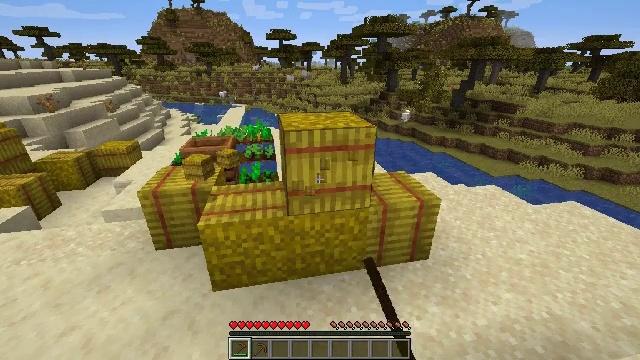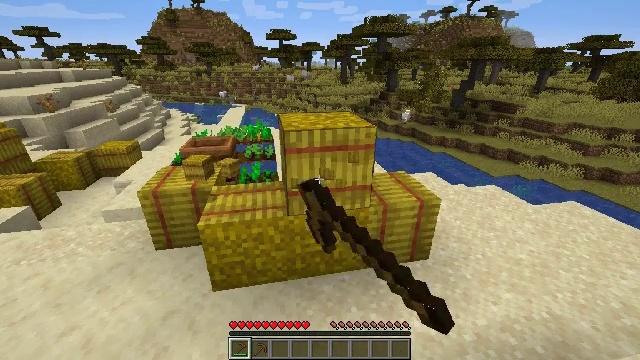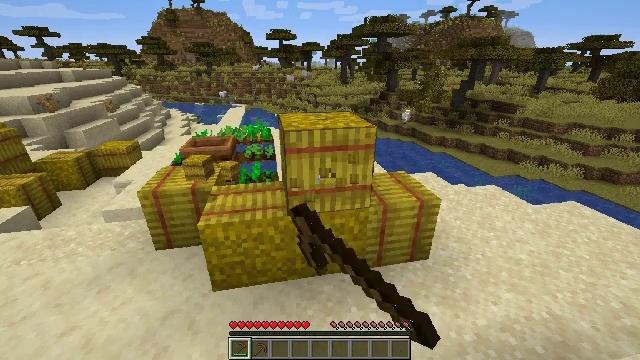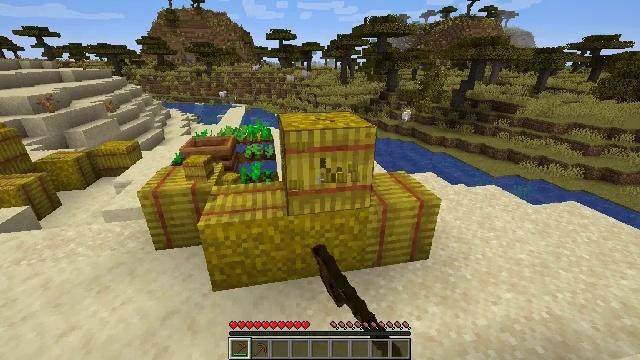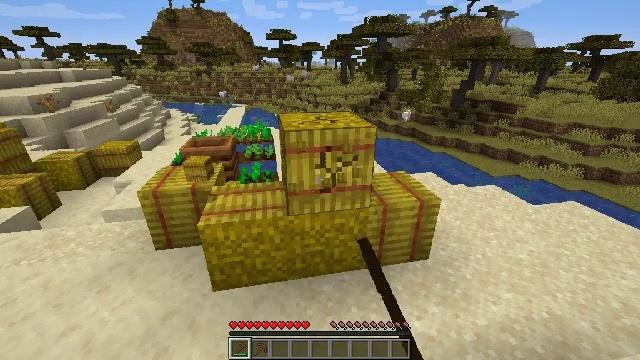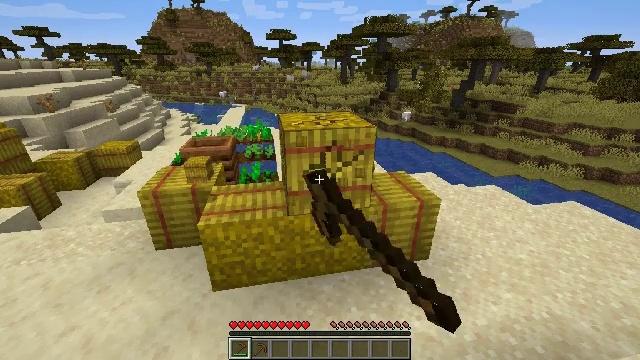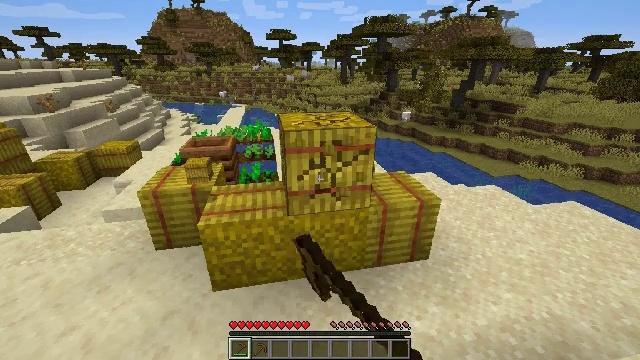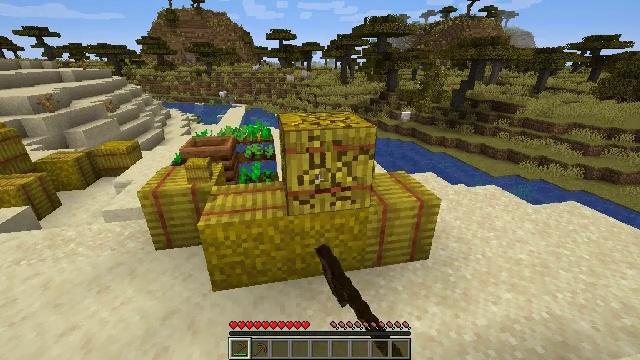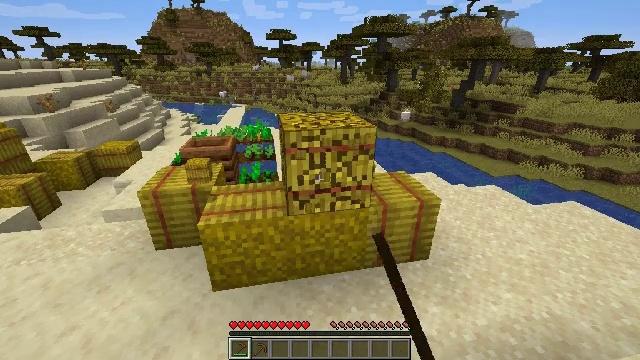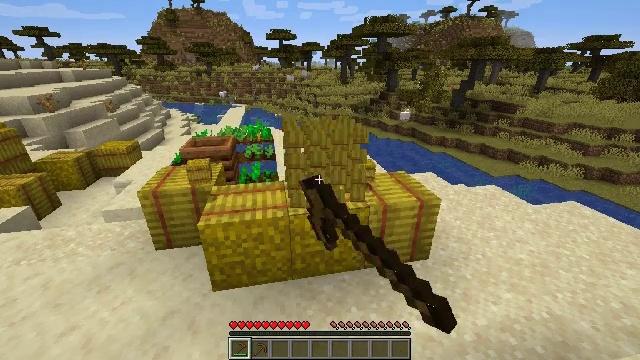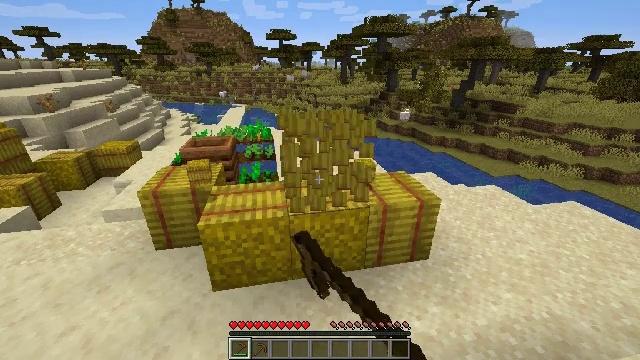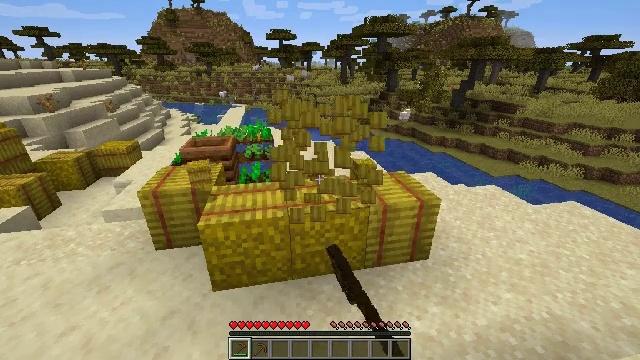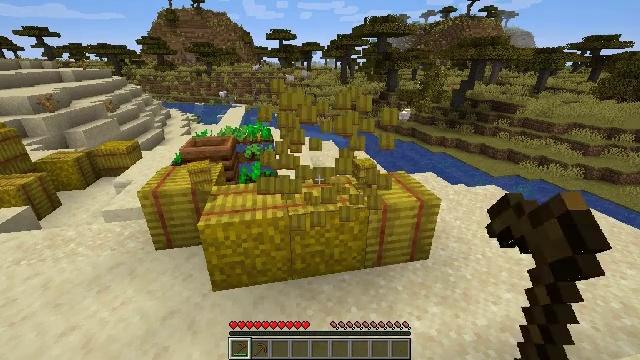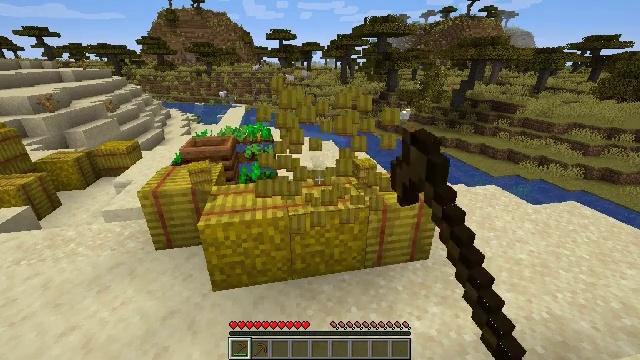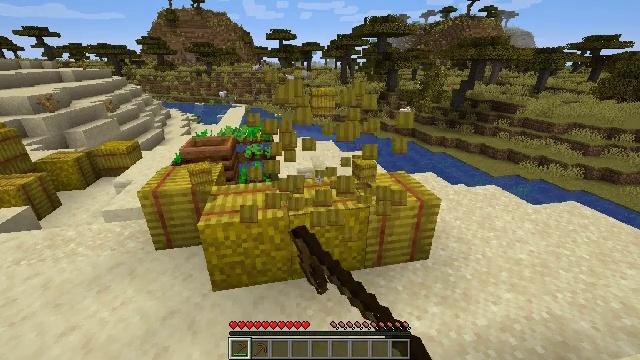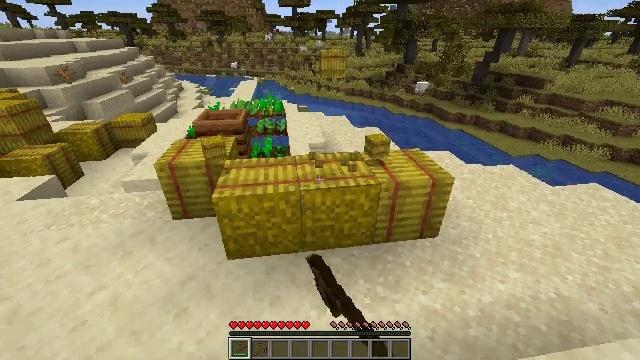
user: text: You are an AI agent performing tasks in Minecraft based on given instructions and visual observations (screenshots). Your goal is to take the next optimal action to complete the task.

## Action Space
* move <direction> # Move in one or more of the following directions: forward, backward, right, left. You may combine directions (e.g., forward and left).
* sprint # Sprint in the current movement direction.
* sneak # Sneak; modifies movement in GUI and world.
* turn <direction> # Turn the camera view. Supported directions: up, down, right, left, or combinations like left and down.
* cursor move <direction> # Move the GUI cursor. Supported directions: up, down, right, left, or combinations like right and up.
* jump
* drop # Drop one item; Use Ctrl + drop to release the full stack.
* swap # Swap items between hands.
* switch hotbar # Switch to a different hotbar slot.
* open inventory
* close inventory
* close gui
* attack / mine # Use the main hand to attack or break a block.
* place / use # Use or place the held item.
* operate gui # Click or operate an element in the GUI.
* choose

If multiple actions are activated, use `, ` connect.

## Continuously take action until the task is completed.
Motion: motion action
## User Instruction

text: Mine a hay block from the field.
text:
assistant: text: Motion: attack / mine
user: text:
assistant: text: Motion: attack / mine
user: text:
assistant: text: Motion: attack / mine
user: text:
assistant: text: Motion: attack / mine
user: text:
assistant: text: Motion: attack / mine
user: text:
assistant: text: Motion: attack / mine
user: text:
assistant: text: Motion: attack / mine
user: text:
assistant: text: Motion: attack / mine
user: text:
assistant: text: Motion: attack / mine
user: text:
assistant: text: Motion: attack / mine
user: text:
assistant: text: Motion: attack / mine
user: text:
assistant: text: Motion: attack / mine
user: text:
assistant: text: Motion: attack / mine
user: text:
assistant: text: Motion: attack / mine
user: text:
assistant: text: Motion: turn left and down, attack / mine
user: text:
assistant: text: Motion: turn left and down, attack / mine
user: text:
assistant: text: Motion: attack / mine
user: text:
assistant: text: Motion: attack / mine
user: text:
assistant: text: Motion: attack / mine
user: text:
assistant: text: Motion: attack / mine
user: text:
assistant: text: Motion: attack / mine
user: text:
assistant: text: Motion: attack / mine
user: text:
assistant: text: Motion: attack / mine
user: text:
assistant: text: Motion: attack / mine
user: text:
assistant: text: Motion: attack / mine
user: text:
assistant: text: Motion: attack / mine
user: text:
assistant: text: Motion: attack / mine
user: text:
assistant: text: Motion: attack / mine
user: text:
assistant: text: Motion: turn right, attack / mine
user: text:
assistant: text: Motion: turn right and down, attack / mine